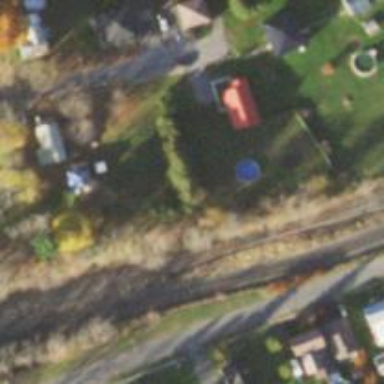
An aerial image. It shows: Railway siding for service.